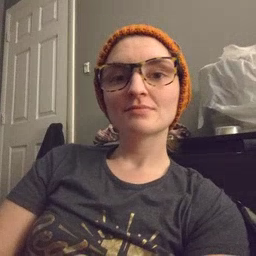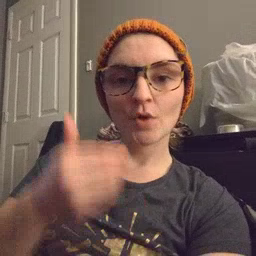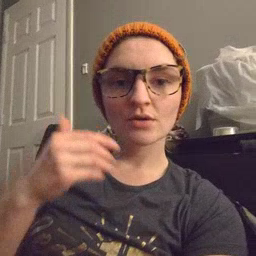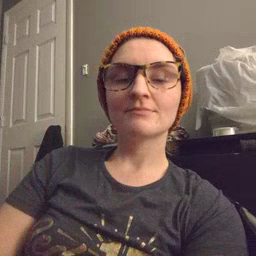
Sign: before